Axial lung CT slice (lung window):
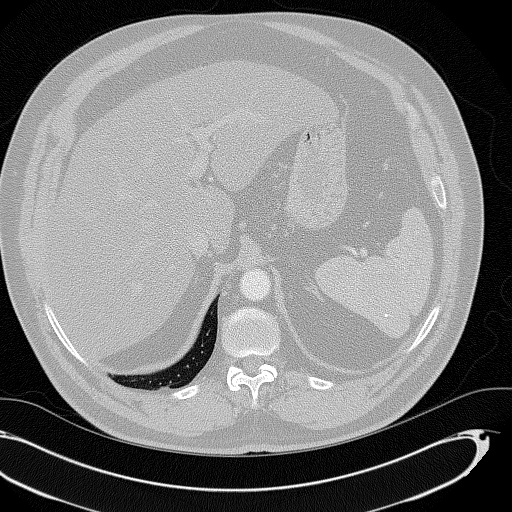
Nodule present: no